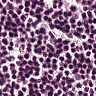
Metastatic tissue present: no